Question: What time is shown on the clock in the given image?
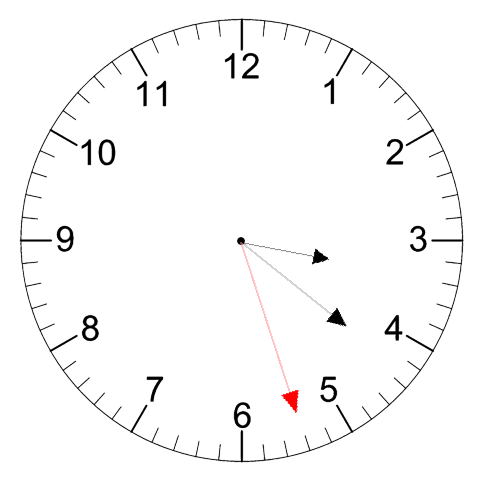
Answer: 03:21:27